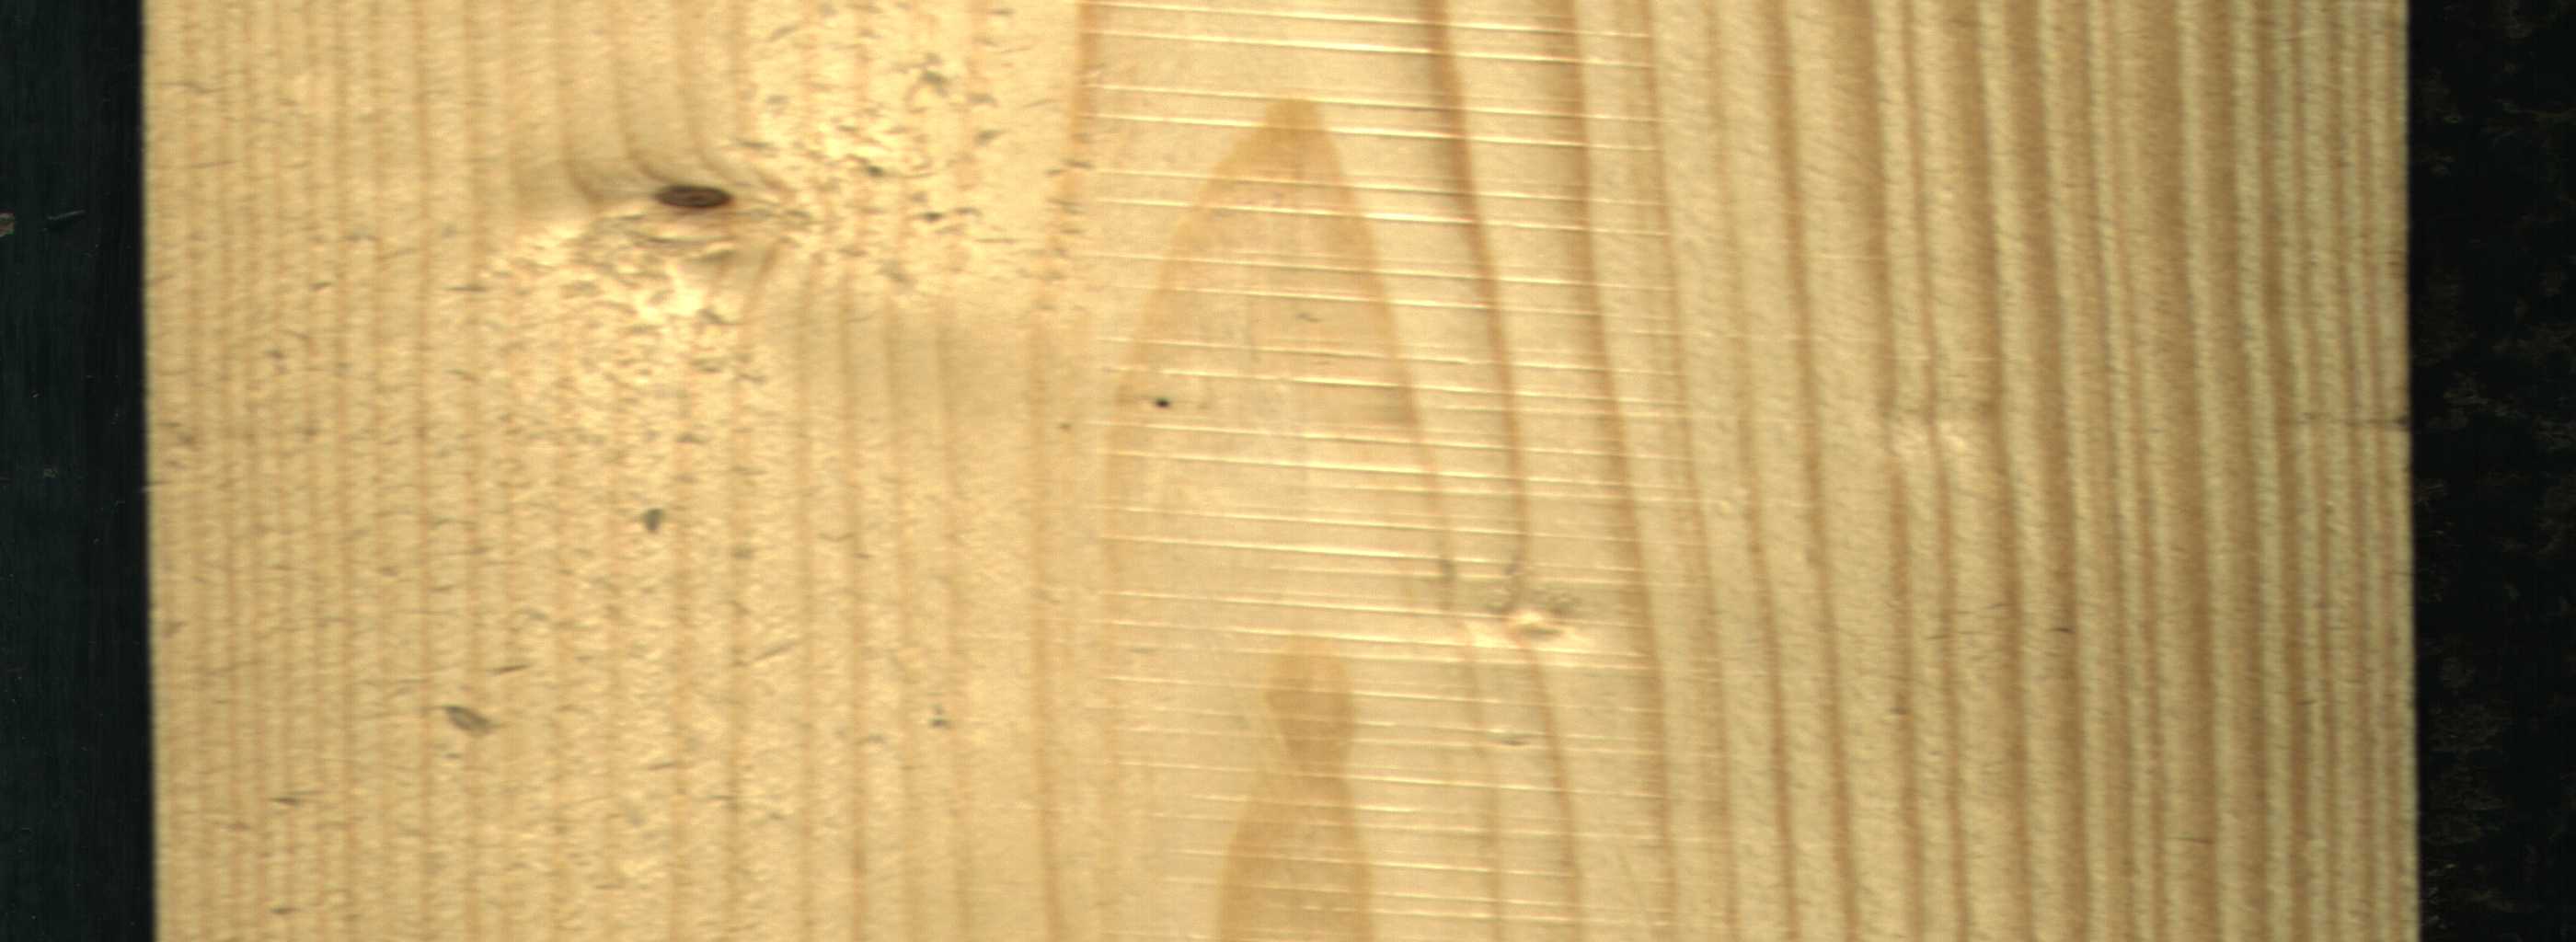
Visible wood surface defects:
Live_Knot